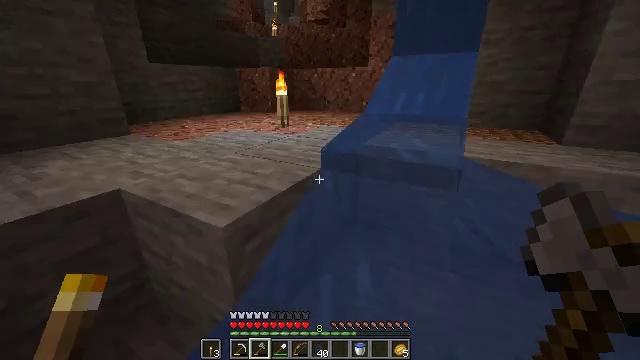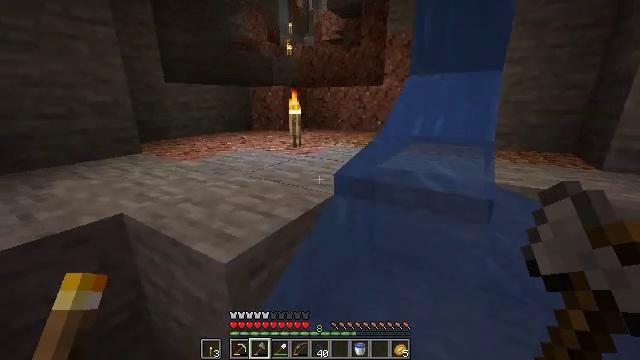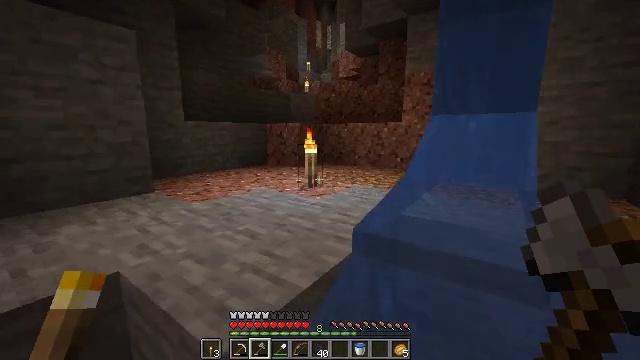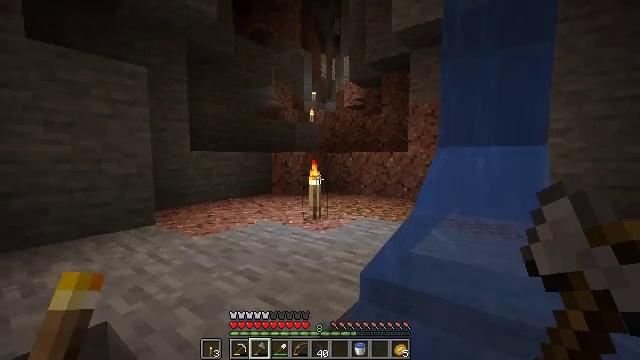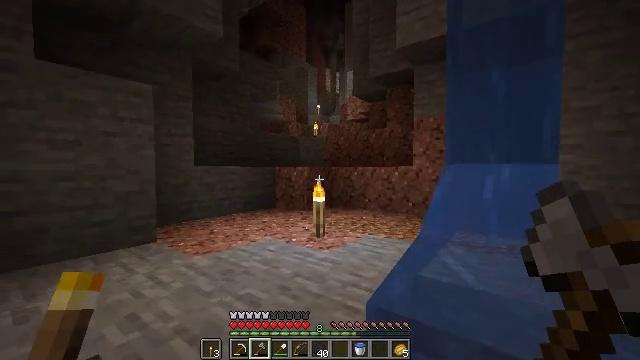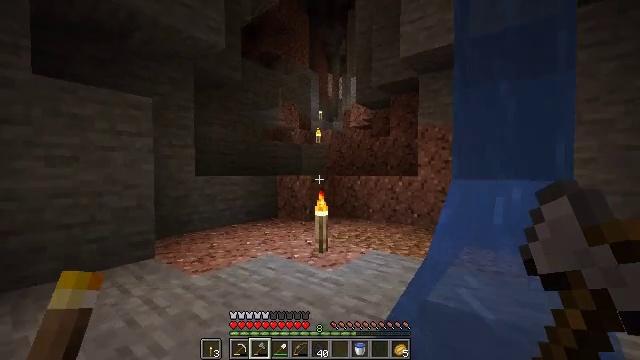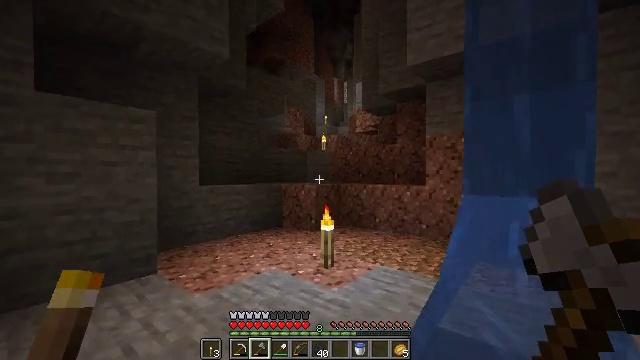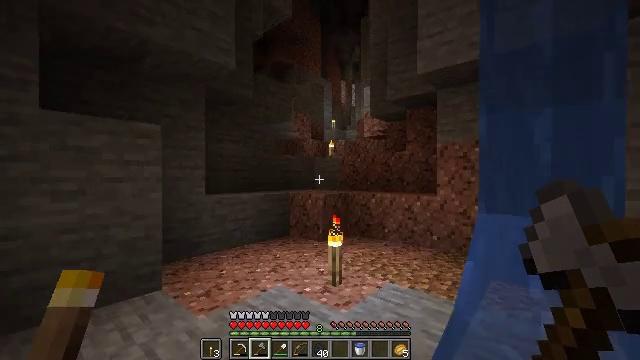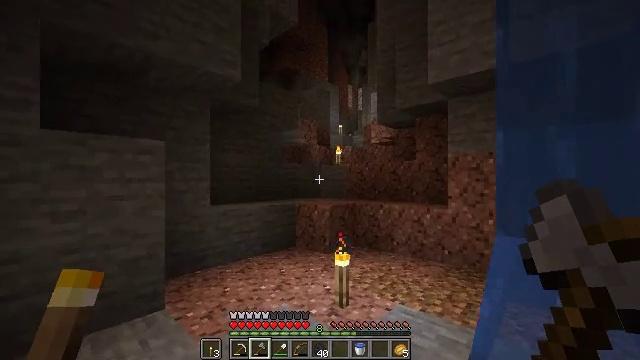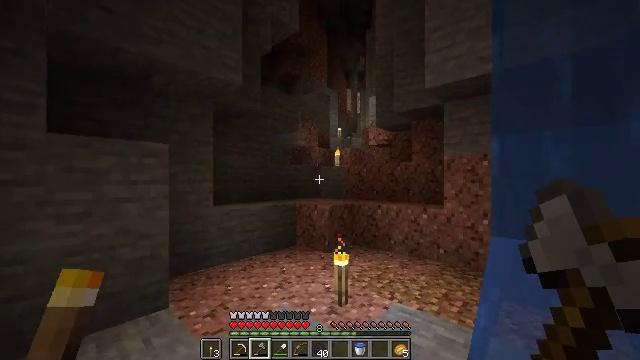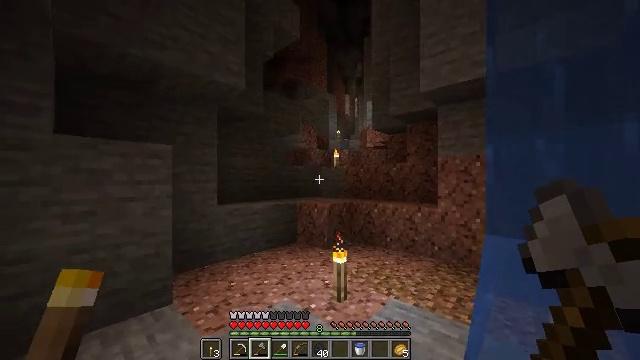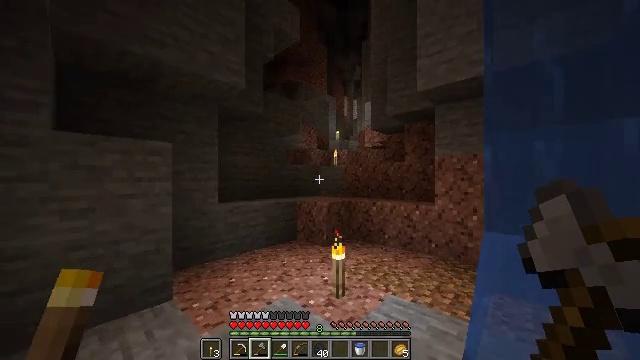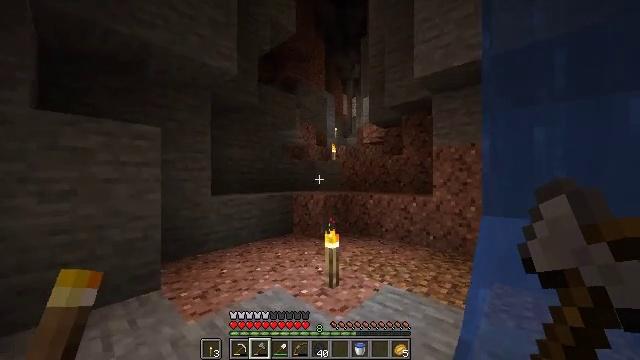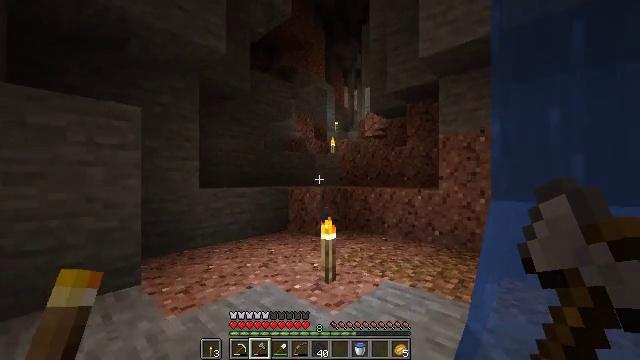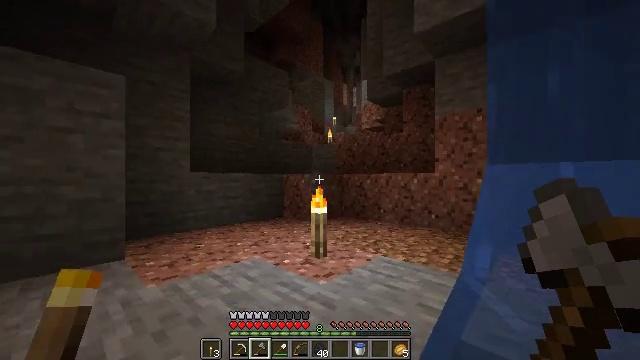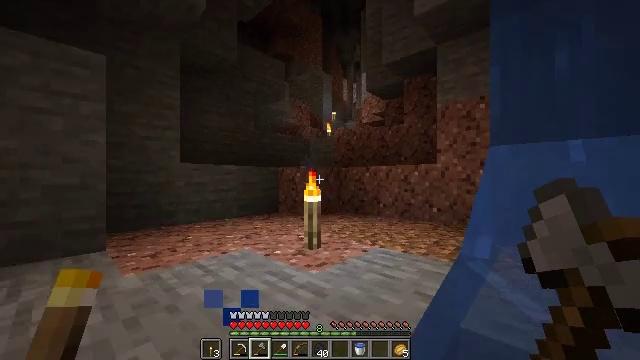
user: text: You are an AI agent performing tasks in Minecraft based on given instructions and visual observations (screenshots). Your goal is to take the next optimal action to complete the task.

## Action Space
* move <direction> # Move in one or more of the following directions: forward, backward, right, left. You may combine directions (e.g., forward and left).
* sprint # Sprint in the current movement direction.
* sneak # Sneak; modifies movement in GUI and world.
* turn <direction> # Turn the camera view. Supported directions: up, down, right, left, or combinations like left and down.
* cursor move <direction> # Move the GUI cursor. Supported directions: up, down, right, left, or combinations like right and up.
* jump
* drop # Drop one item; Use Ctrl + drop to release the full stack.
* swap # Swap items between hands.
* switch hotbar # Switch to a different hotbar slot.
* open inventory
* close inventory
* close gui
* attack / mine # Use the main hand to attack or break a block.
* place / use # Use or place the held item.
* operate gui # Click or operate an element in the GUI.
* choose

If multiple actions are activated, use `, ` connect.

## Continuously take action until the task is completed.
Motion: motion action
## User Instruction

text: Break oak leaves from the trees.
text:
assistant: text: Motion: move forward, sprint, turn left and up, jump
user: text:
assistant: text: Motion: move forward, sprint, turn left and up, jump
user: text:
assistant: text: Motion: move forward, sprint, turn left and up, jump
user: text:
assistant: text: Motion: move forward, sprint, turn up, jump
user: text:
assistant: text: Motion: move forward, sprint, jump
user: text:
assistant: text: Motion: move forward, sprint, turn left, jump
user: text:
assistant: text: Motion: move forward, sprint, turn left, jump
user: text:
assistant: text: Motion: move forward, sprint, turn left, jump
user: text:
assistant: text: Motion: move forward, sprint, jump
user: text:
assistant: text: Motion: move forward, sprint, jump
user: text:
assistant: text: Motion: move forward, sprint, jump
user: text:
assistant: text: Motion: move forward, sprint, jump
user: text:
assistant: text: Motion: move forward, sprint, jump
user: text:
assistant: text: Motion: move forward, sprint, jump
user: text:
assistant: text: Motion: move forward, sprint, jump
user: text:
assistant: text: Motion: move forward, sprint, jump
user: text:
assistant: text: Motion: move forward, sprint, jump
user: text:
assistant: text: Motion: move forward, sprint
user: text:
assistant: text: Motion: move forward, sprint
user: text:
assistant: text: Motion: move forward, sprint
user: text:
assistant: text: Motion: move forward, sprint
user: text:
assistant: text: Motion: move forward, sprint
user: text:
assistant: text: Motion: move forward, sprint, turn left and up
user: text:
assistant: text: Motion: move forward, sprint, jump
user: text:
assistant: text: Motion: move forward, sprint, jump
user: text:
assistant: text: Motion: move forward, sprint, turn left and up, jump
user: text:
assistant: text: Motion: move forward, sprint, turn left and up, jump
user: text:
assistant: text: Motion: move forward, sprint, turn left and up, jump
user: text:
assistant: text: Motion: move forward, sprint, jump
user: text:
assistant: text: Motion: move forward, sprint, jump